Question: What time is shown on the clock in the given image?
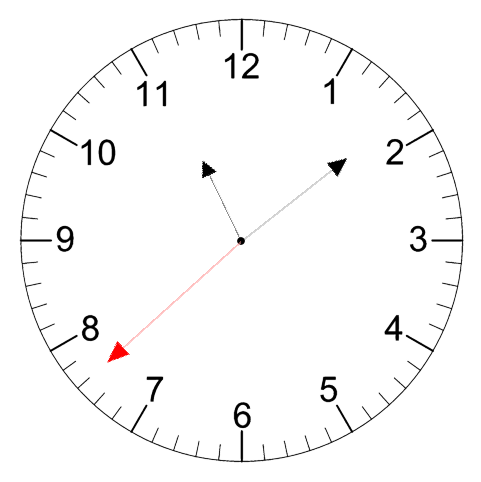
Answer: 11:08:38